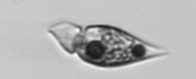
Label: Amphidinium